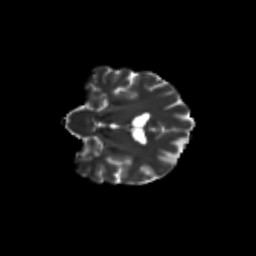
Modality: T2w
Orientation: coronal
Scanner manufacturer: siemens
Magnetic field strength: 3 T
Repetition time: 9.2 s
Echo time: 0.084 s